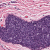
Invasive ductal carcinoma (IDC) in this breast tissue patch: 0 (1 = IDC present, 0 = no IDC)